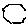
Label: hexagon